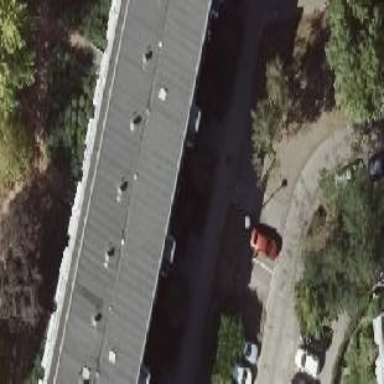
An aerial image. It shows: Flat-roofed apartment building.